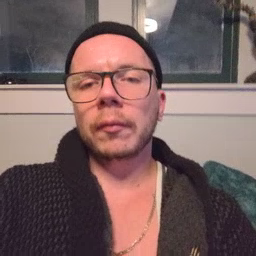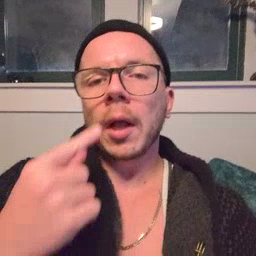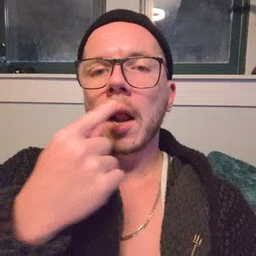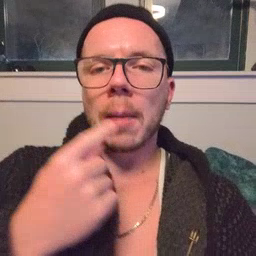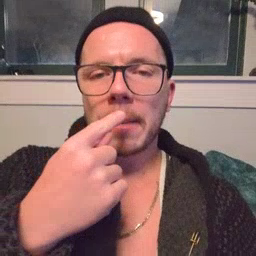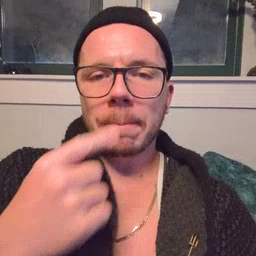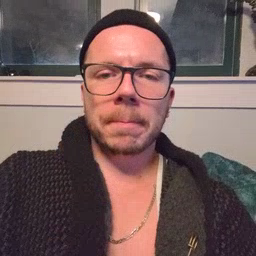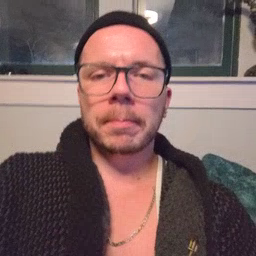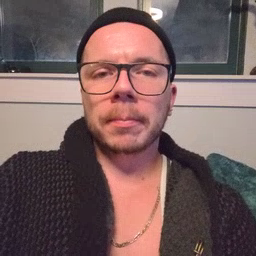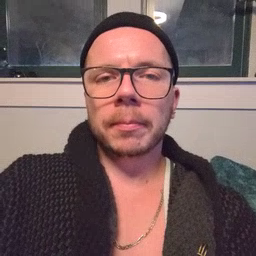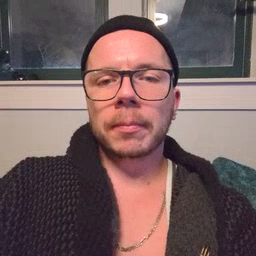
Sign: lips